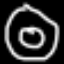
Label: donut